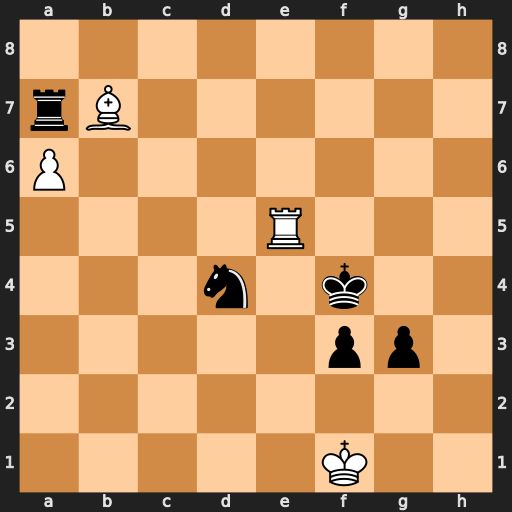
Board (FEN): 8/rB6/P7/4R3/3n1k2/5pp1/8/5K2
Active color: w
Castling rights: -
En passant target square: -
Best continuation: Re4+ Kg5 Rxd4